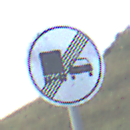
Verkehrszeichen: EndeUeberholverbotKraftfahrzeuge
Umgebung: Outdoor, RoadRail
Tageszeit: SunriseSunset
Wetter: PartlyCloudy
Licht: Natural
Jahreszeit: NotSpecified
Kontrast: LowContrast